Field crop: maize
Growth stage: 2
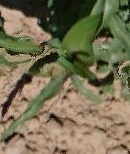
Species: maize